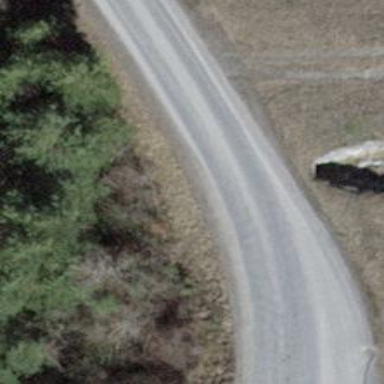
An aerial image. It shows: Culvert tunnel underneath ditch.